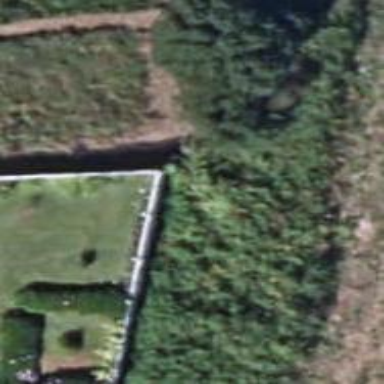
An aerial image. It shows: Fence is in the image.